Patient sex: M
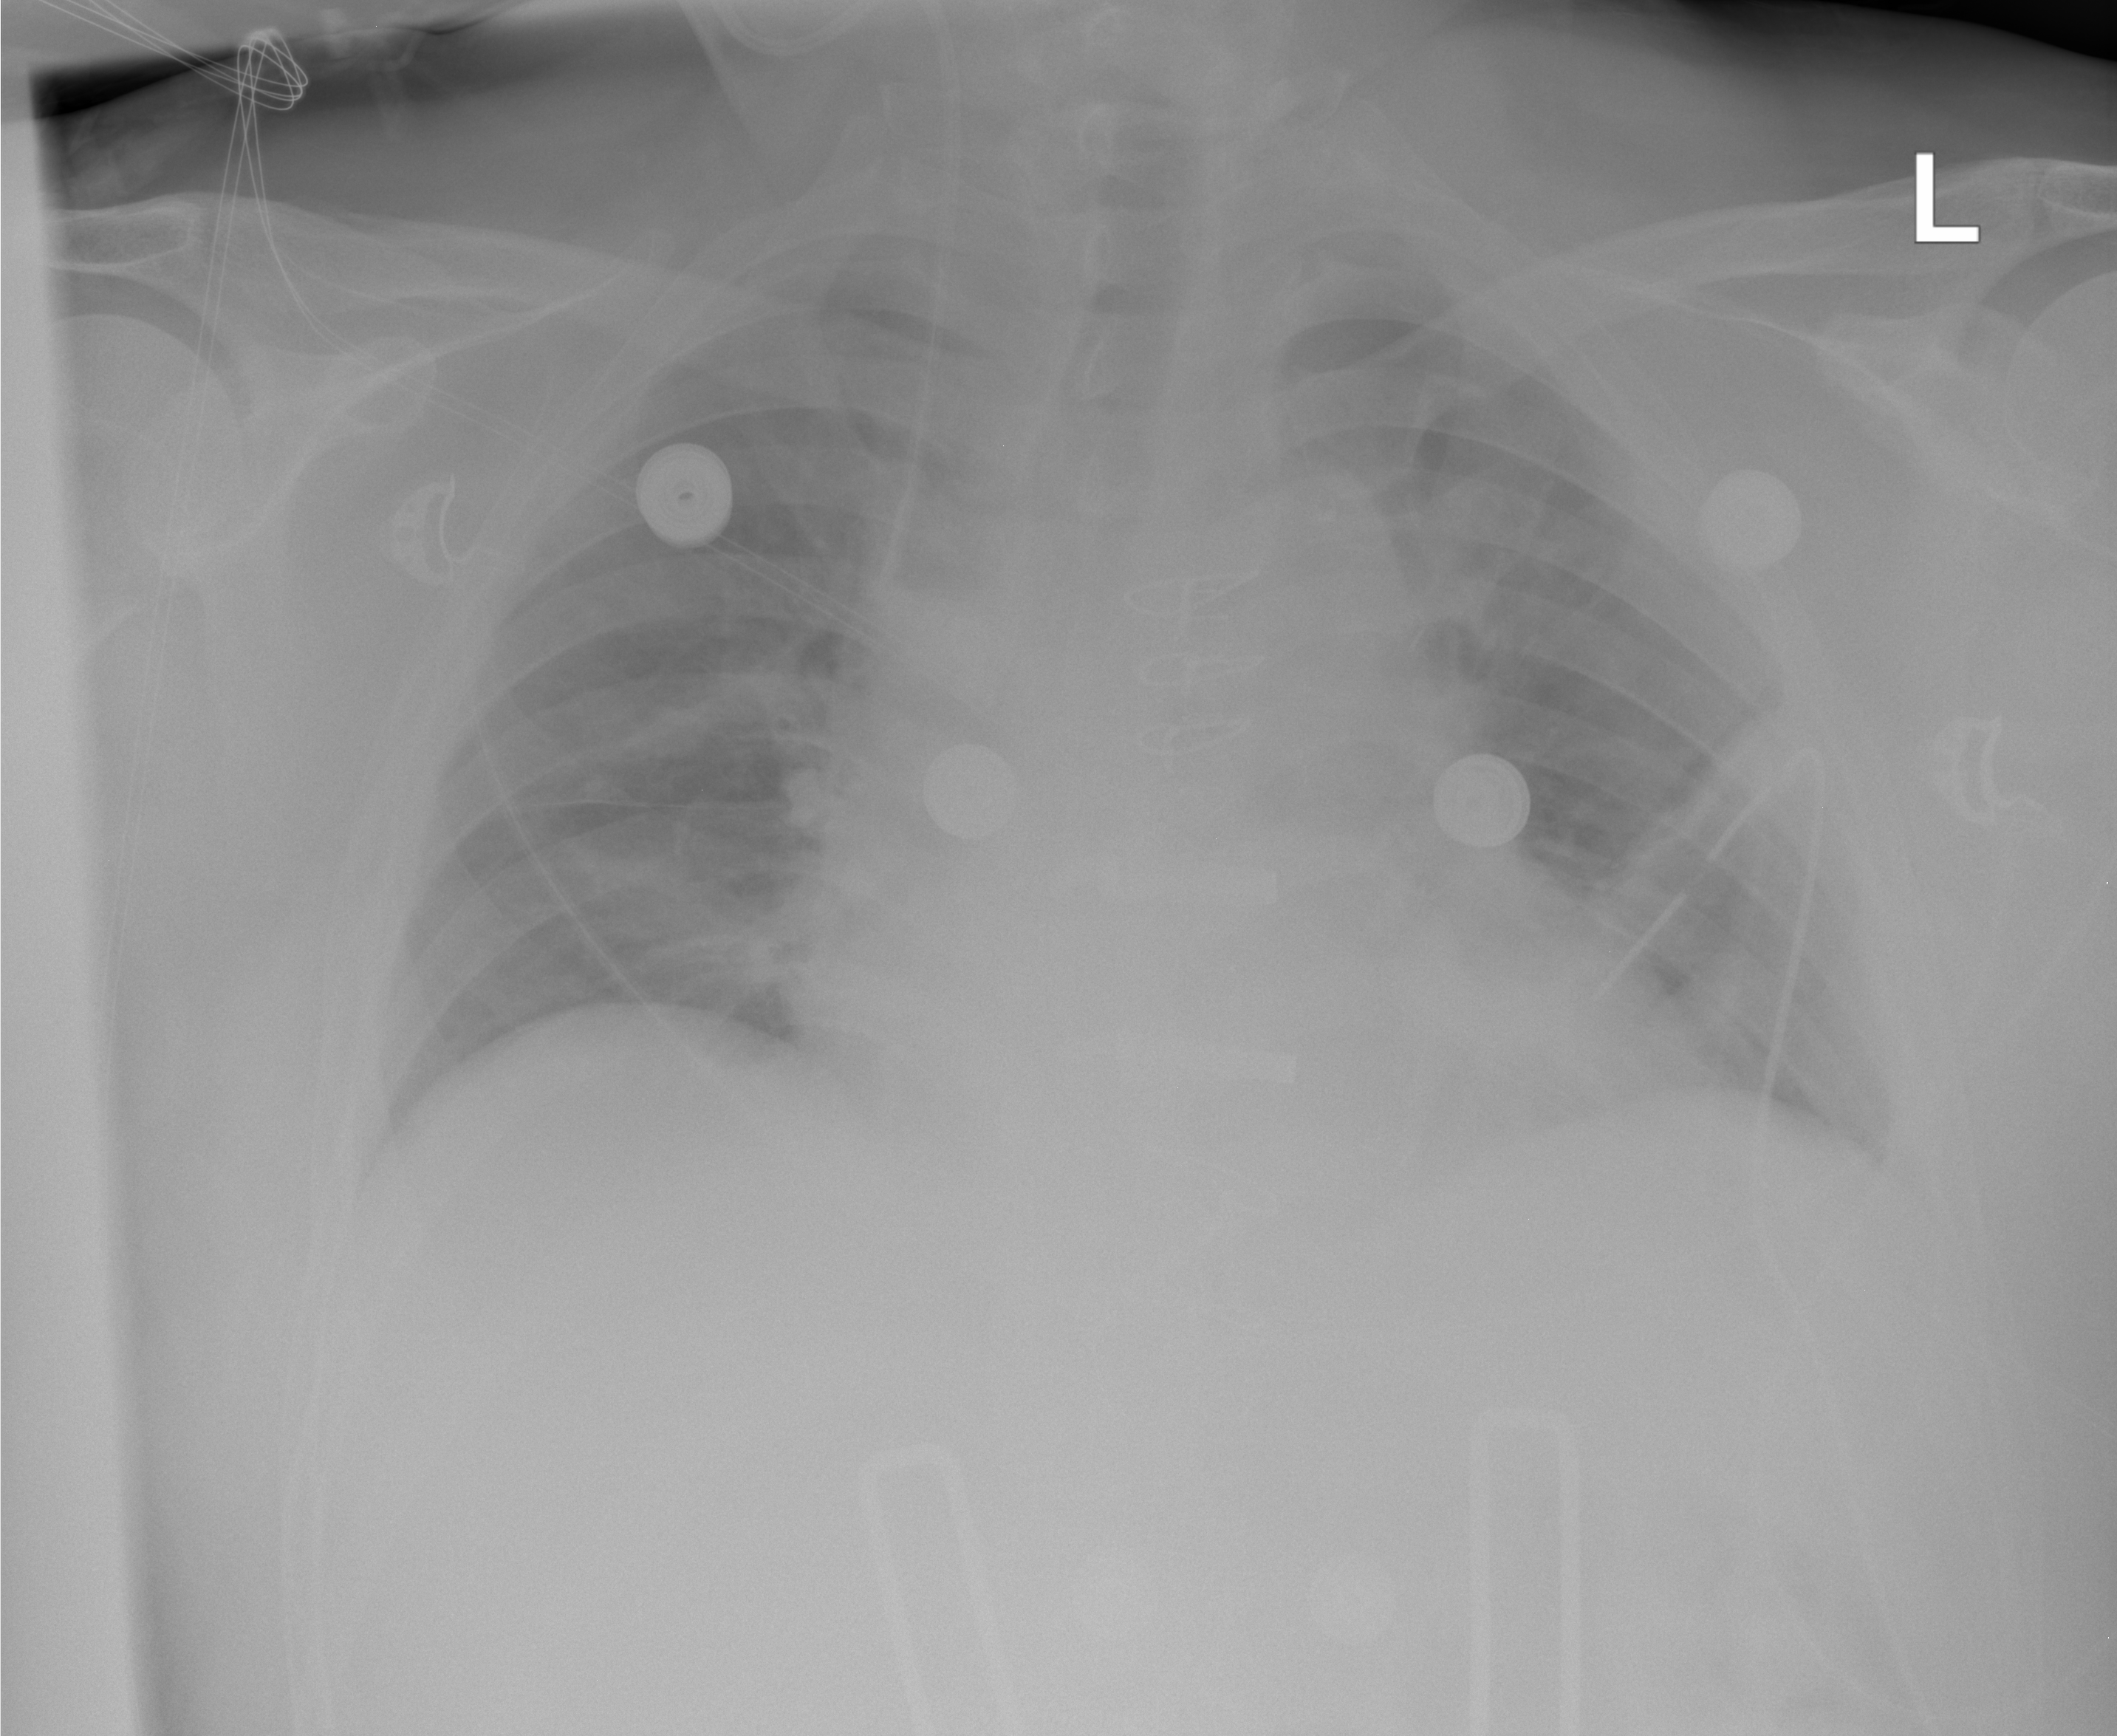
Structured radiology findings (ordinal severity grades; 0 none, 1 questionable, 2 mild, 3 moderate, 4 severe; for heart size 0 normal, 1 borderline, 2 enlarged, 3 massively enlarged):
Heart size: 2
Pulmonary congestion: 3
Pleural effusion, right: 0
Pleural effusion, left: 0
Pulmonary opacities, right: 0
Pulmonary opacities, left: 0
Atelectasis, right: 0
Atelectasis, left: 2